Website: ulta-beauty
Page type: customer-info-address
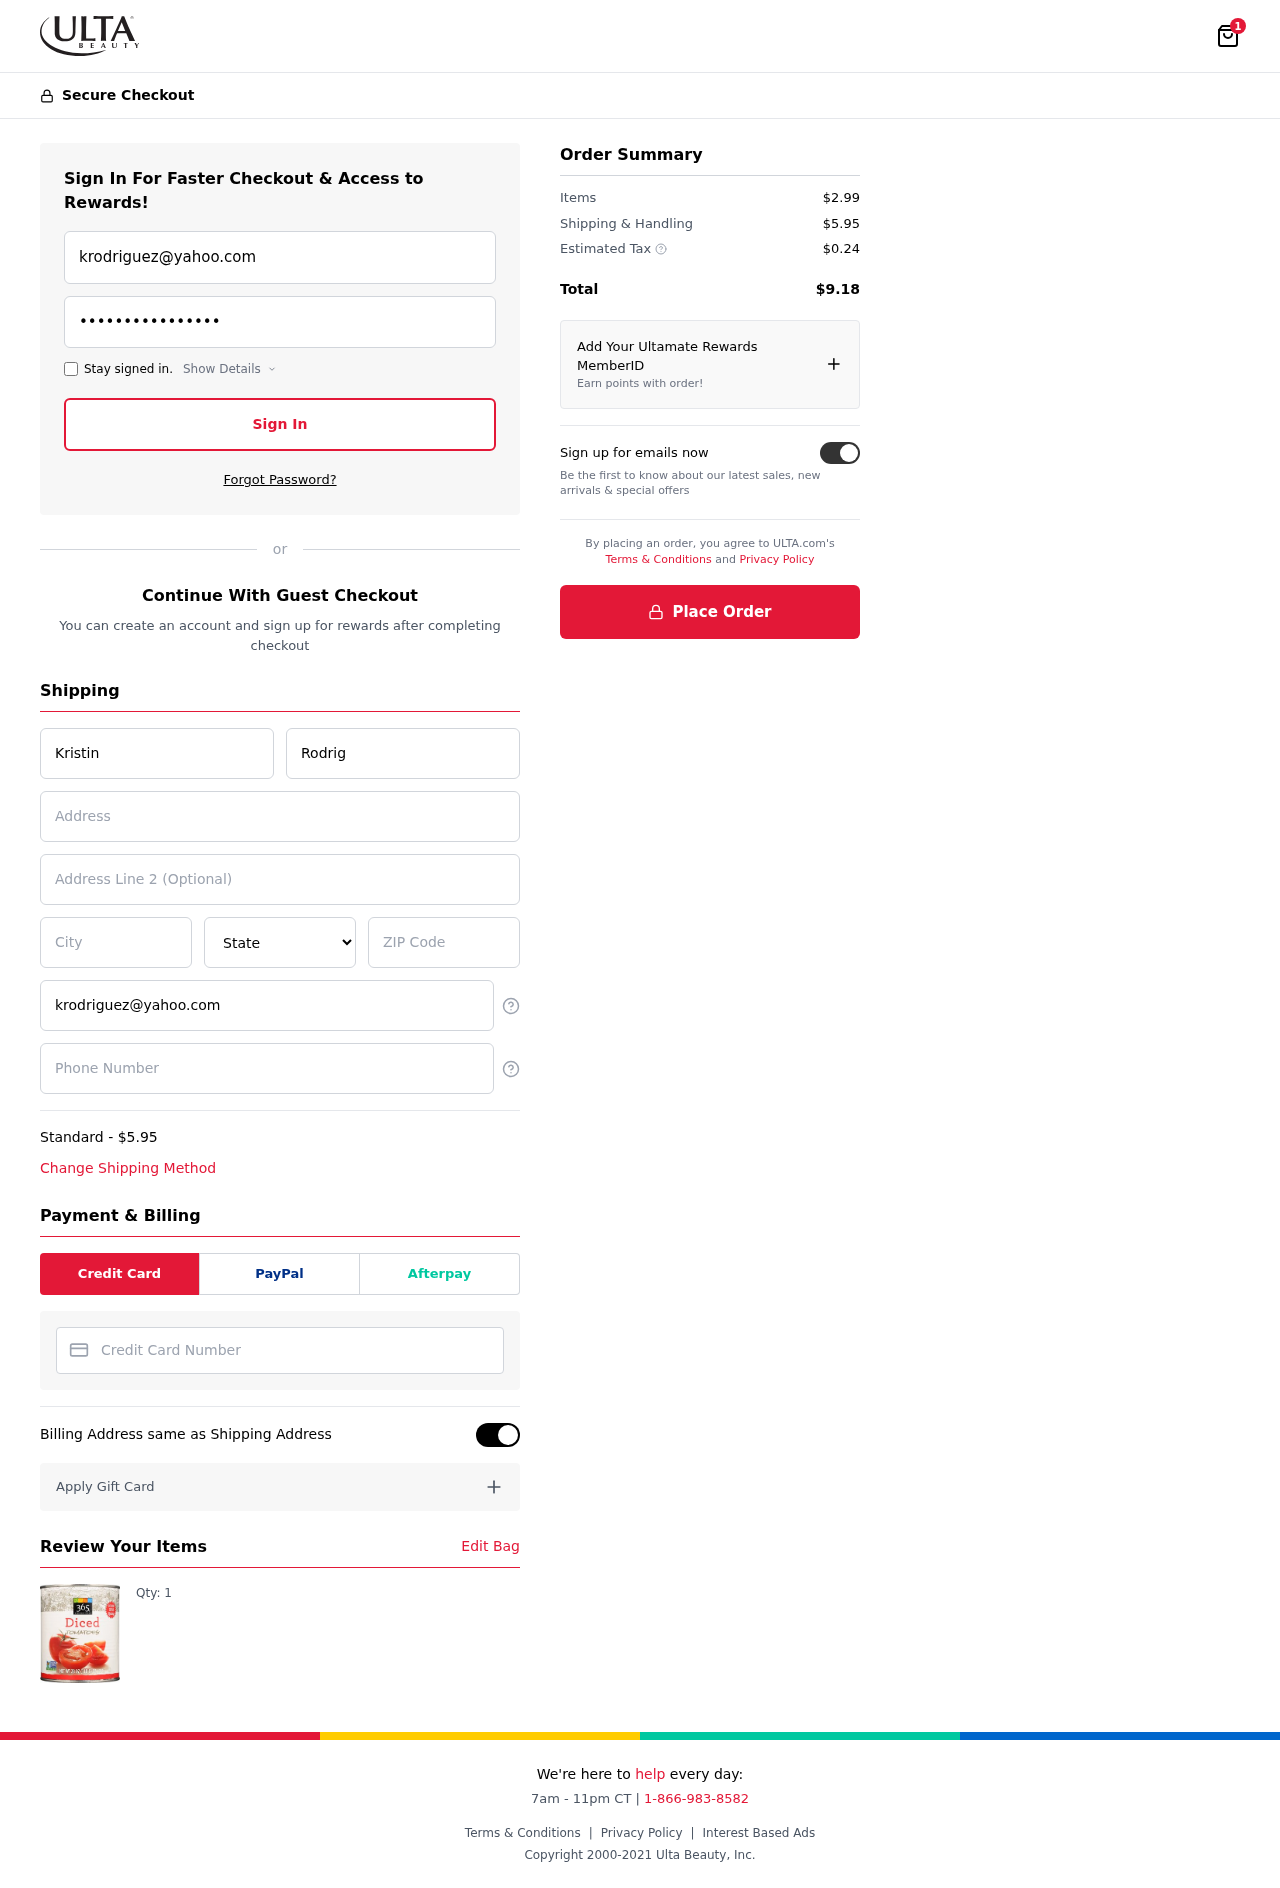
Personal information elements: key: PII_CARD_NUMBER
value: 4392 0624 4446 5312
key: PII_CITY
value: Lake Belindaport
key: PII_EMAIL
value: krodriguez@yahoo.com
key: PII_FIRSTNAME
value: Kristin
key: PII_LASTNAME
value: Rodriguez
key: PII_PHONE
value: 3646473406
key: PII_POSTCODE
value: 83231
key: PII_STATE
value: Montana
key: PII_STREET
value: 408 Hoffman Court Apt. 880
Product elements: key: PRODUCT1_QUANTITY
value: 1
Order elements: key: ORDER_NUM_ITEMS
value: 1
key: ORDER_SHIPPING_COST
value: $5.95
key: ORDER_ITEMS_TOTAL
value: $2.99
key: ORDER_SHIPPING_COST2
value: $5.95
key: ORDER_TAX
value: $0.24
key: ORDER_TOTAL
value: $9.18